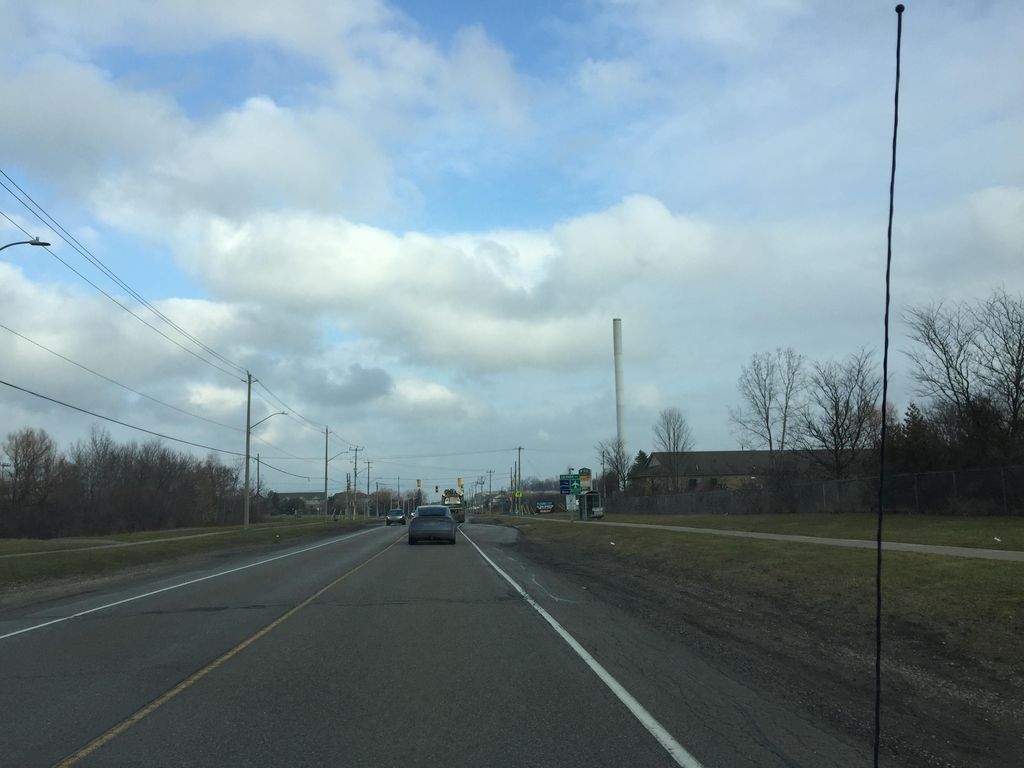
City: kitchener-waterloo